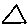
Label: triangle